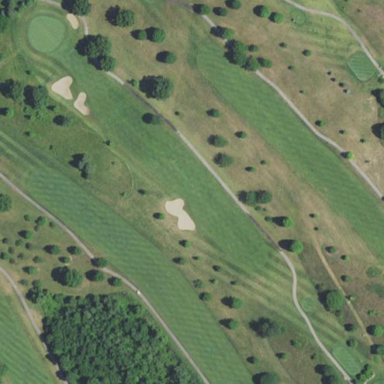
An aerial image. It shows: Rough area on grassy golf course.